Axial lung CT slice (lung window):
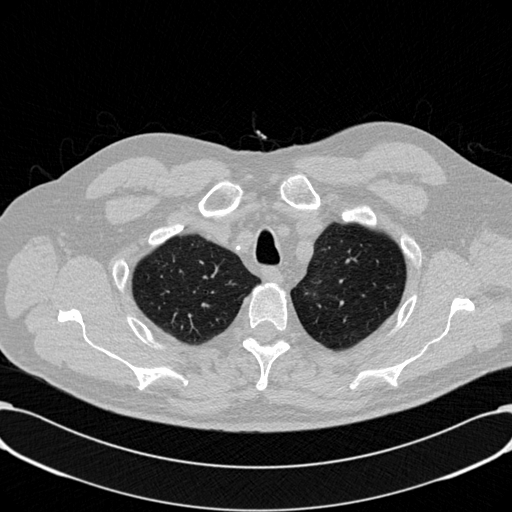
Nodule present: no